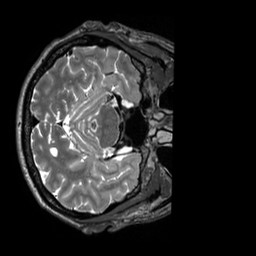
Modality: T2w
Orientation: axial
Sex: male
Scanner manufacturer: siemens
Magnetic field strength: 3 T
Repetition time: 3.2 s
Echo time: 0.409 s